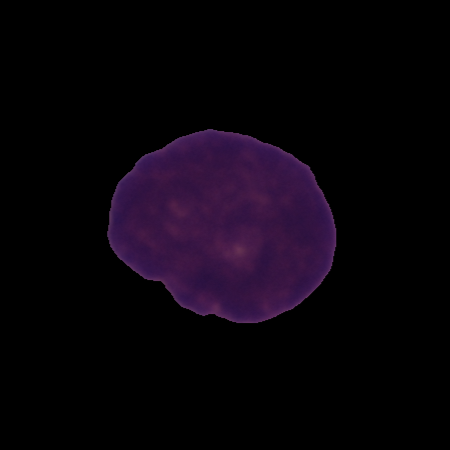
Label: cancer